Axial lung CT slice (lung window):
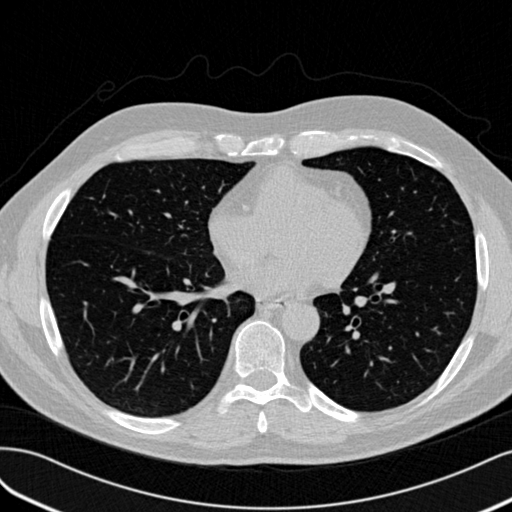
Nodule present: no